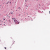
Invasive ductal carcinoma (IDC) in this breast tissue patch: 0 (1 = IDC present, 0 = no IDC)